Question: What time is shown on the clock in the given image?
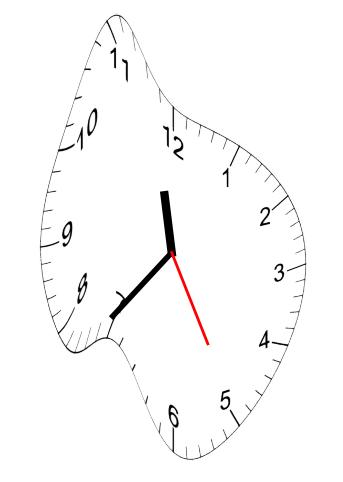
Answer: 11:36:25